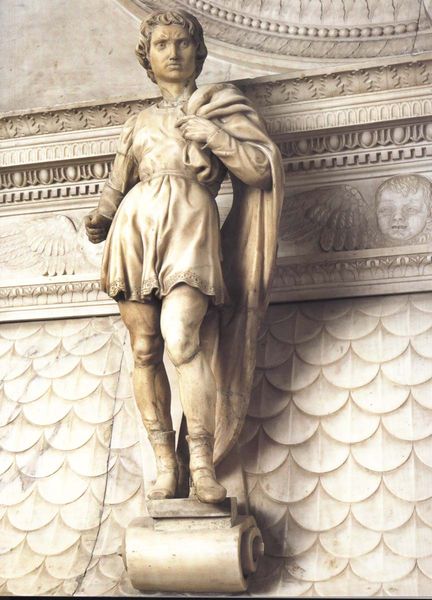
Titel: Arca di S. Domenico
Künstler: Niccolò dell’ Arca
Standort: Bologna, S. Domenico (EU - I)
Schlagwörter: flügel, mann, umhang, kleid, marmor, nase, weiss, blick, tuch, rock, wand, architektur, augen, falten, sockel, stein, gewand, schuppen, engel, skulptur, statue, relief, schuhe, streng, junge, knie, kurz, rom, kleidchen, sims, gesims, putten, putti, schindeln, schindel, römisch, georg, staue, umhanf, mini, starren, starrer blick, kurzes kleid, röer, mann mensch